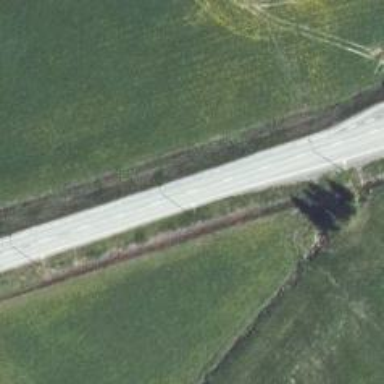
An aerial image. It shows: Asphalt road classified as trunk highway.